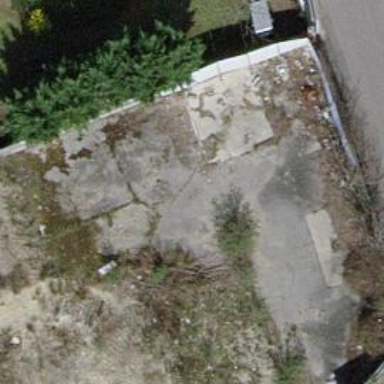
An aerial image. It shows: Driveway.